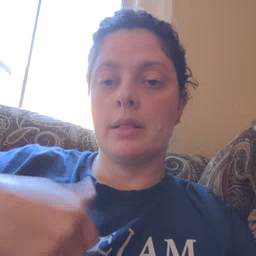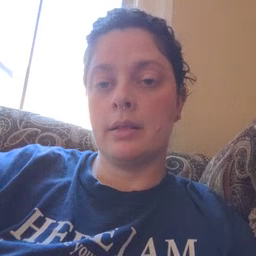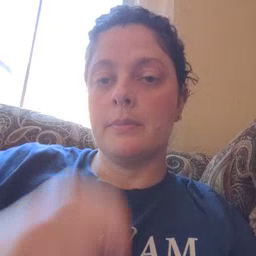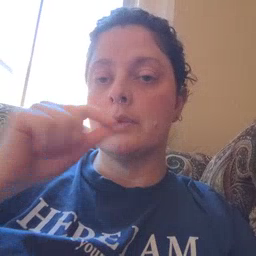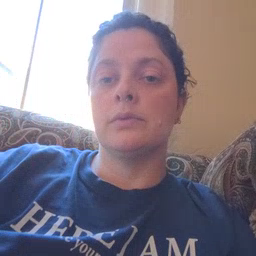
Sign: pencil